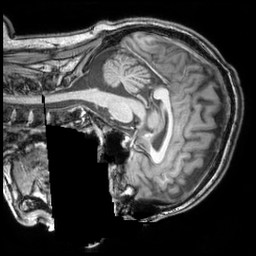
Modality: T1w
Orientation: sagittal
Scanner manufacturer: philips
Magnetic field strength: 3 T
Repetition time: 0.008093 s
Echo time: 0.003707 s